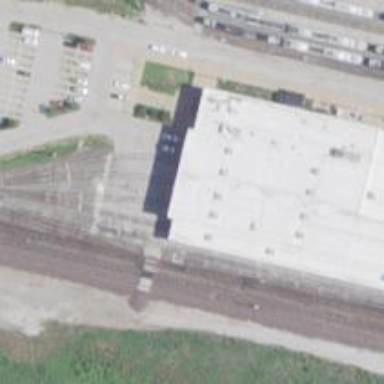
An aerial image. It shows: Light rail yard with electrified contact line. The yard includes building passage tunnel.